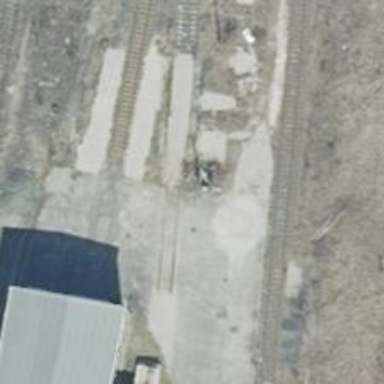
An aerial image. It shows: Abandoned railway yard is depicted.